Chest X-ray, PA view. Patient: 50 years old, sex F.
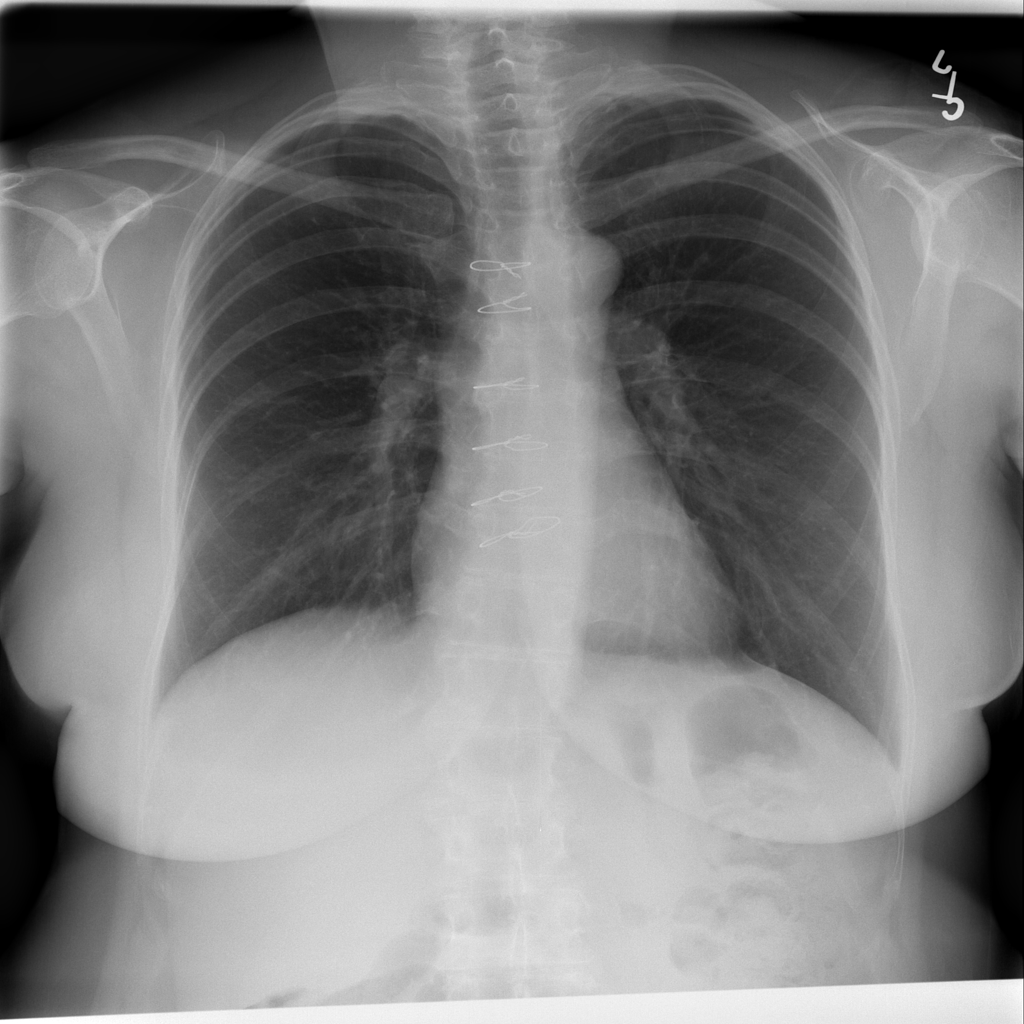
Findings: No Finding